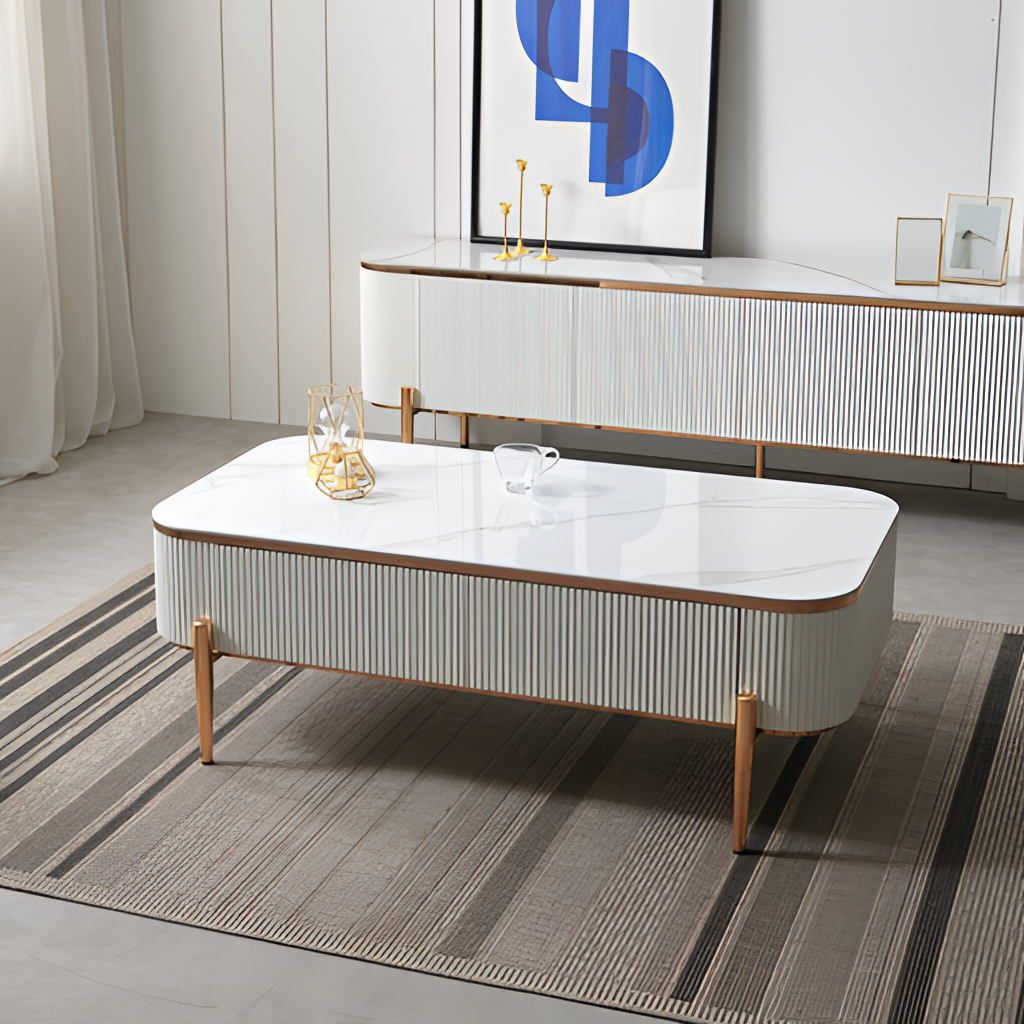
white metal coffee table, living room, tile flooring, with solid pattern, paint wallpaper, with vertical striped pattern, modern